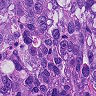
Metastatic tissue present: yes